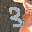
Label: 3